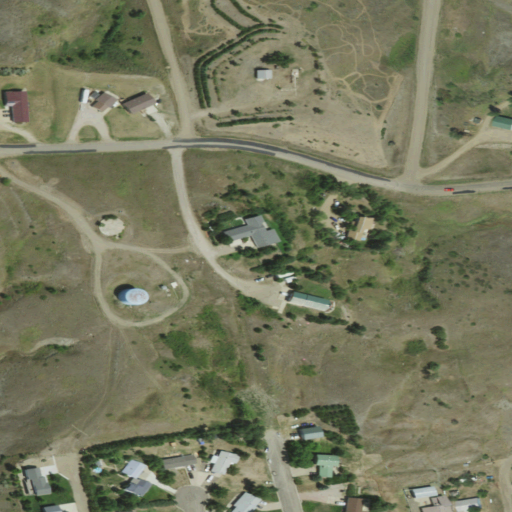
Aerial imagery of mountain in South Dakota named Verendrye Hill containing grassland, low intensity development, medium intensity development, open development, and high intensity development